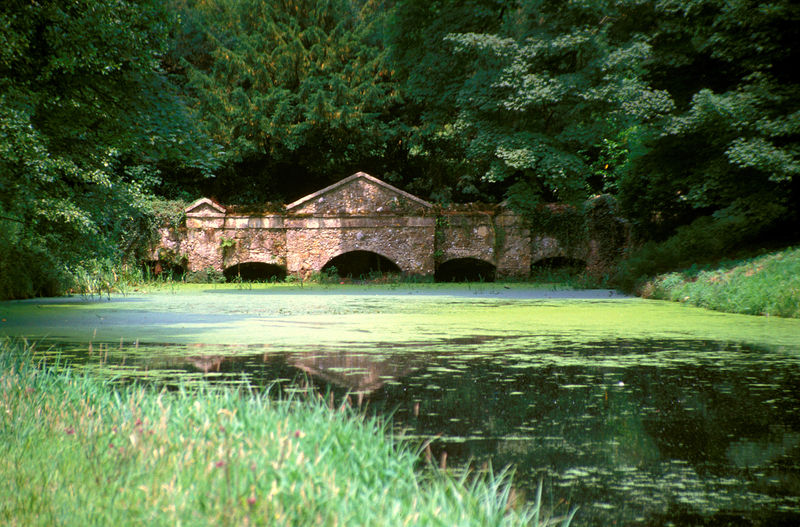
Titel: Elysian Fields, Shell Bridge
Künstler: William Kent
Standort: Stowe, Buckinghamshire
Institution: Stowe Landscape Gardens
Schlagwörter: baum, blau, blätter, laub, schatten, wasser, weiß, bäume, dreieck, fluss, grün, landschaft, ocker, see, teich, ufer, äste, braun, licht, pfeiler, türkis, dach, gras, park, parkanlage, weg, wiese, beige, architektur, stein, steine, bach, gräser, halme, natur, schilf, spiegelung, weide, brücke, flach, kanal, wiesen, insel, klassizismus, pflanzen, england, rosa, wald, garten, ranken, ruhig, sommer, bogen, spiegelbild, giebel, ziegel, backstein, rundbogen, böschung, steg, widerschein, vert, still, grashalme, reflexion, foto, fotografie, photographie, bögen, fugen, steinbrücke, algen, wasserpflanzen, mauerwerk, moos, photo, fries, gesims, farbfoto, spitzbogen, romantisch, tümpel, rundbögen, blattwerk, laubbäume, seerosen, grad, dicht, aquädukt, aufklärung, dreiecke, arbre, englischer garten, bruchstein, englisch, vase, klassisch, pierre, bauwerk, brückenpfeiler, thympanon, gesimse, gemauert, arc, naturstein, bögem, kletterpflanzen, gartenlandschaft, schilfhalme, gartne, pont, herbe, steinern, rivière, mörtel, entspannen, daach, entengrütze, schwimmpflanzen, grütze, fussgängerbrücke, john nash, nash, natursteinmauerwerk, parkbrücke, wassergrütze, wasserlinsen, hohe bäume, fluss mit brücke, algen auf wasser, arches, grübauwerk, rosé